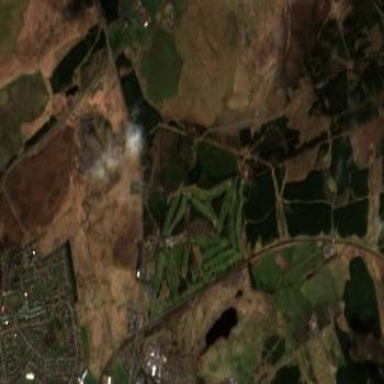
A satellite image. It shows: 18-hole golf course classified as leisure land.